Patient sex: F
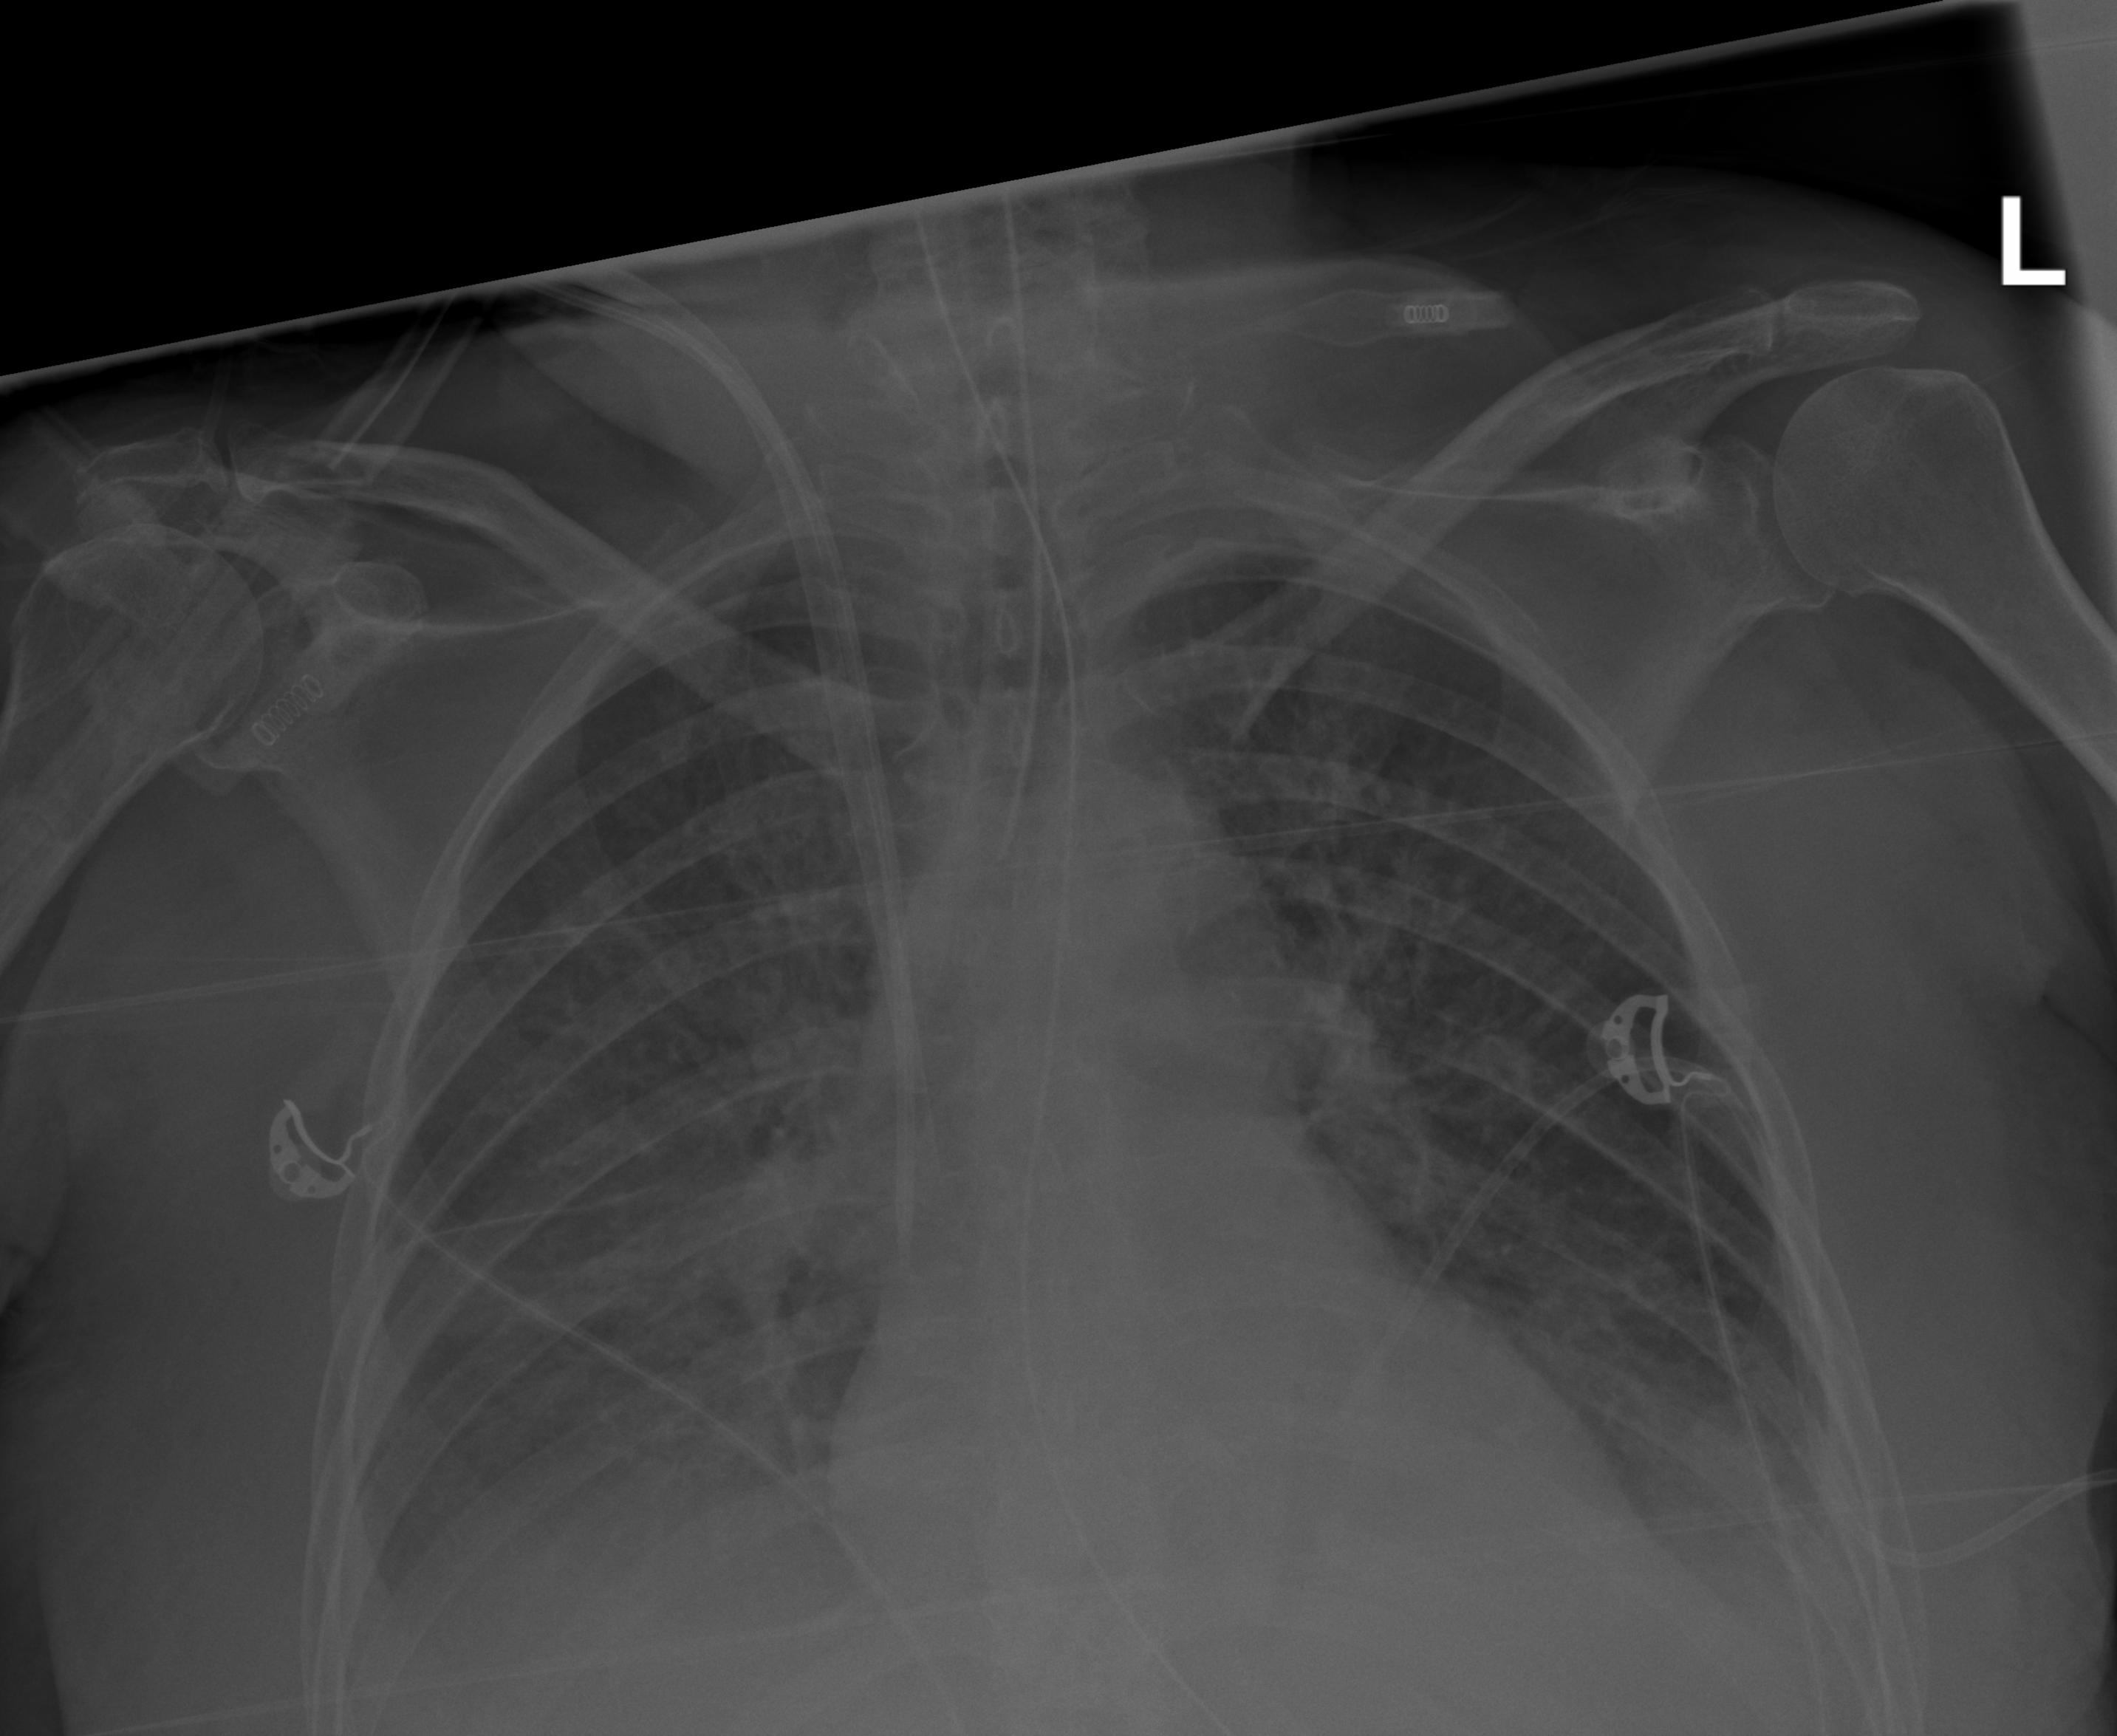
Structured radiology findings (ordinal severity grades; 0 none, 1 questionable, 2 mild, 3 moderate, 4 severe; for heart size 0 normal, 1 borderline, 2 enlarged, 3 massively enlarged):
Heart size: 0
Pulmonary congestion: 2
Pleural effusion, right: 2
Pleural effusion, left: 2
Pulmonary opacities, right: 0
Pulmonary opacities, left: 2
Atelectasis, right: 2
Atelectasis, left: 2